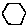
Label: hexagon